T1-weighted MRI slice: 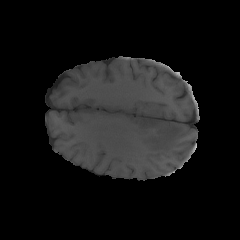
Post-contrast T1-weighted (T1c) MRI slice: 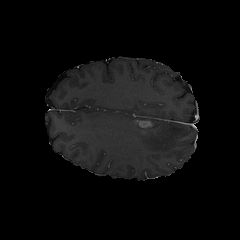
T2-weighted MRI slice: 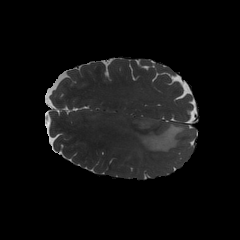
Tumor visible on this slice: yes